Field crop: maize
Growth stage: 2
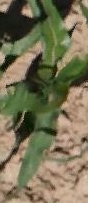
Species: maize